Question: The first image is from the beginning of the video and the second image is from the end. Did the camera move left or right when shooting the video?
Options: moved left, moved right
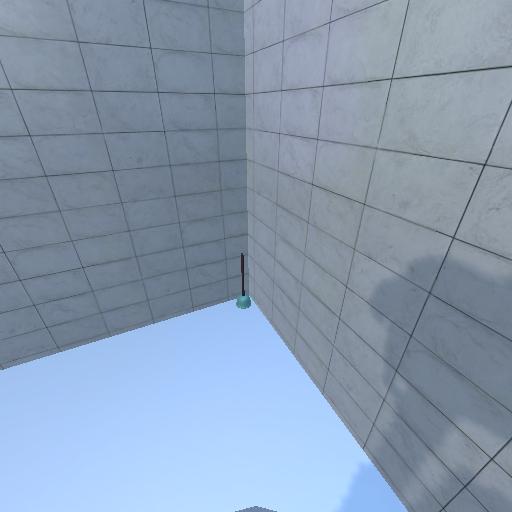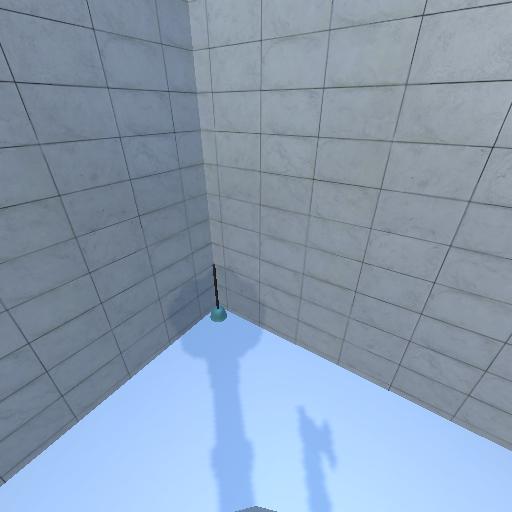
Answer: moved left